Field crop: maize
Growth stage: 2
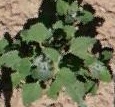
Species: chenopodium